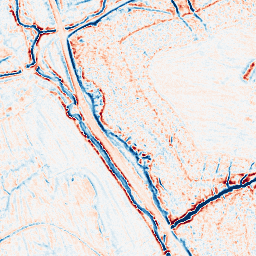
Category: edge_preserving
Decomposition family: bilateral
Decomposition parameters: d: 9
sigma_color: 75
sigma_space: 50
Upsampling method: quartic
Upsampling parameters: scale: 2
Upsampling scale: 2